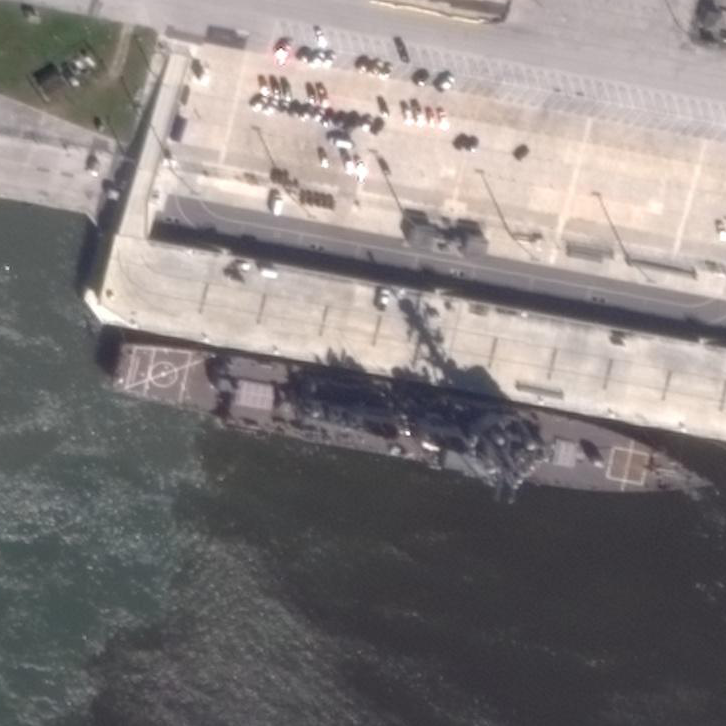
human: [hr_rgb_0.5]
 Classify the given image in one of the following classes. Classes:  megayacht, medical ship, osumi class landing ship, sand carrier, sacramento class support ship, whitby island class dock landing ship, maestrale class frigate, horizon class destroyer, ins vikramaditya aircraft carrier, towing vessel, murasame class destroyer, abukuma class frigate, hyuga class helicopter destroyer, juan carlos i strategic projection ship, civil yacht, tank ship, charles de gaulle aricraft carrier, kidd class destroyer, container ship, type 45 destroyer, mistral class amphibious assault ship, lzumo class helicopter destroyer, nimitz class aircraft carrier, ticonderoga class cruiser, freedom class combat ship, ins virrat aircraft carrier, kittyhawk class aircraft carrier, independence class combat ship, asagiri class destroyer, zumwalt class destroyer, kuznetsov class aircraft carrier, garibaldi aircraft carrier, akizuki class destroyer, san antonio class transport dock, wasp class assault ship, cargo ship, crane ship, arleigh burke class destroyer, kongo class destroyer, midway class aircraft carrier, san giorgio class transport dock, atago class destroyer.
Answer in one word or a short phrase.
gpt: Arleigh Burke class destroyer